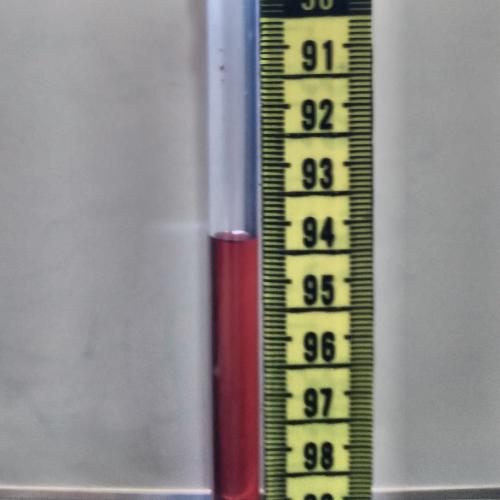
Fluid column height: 94.3 cm